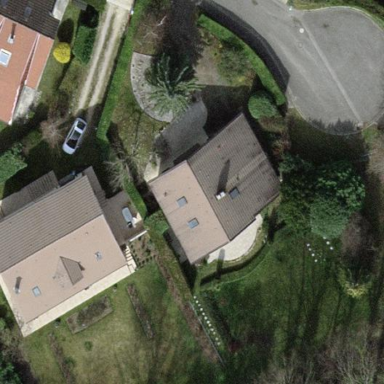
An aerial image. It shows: White building with gabled roof made of brown roof tiles.